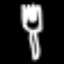
Label: fork